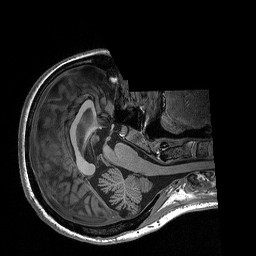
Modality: T1w
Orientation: axial
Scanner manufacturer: siemens
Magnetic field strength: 3 T